Question: I have the following folder setup in my visual studio project:

When I open the sln in visual studio, it contains everything in the www folder.
My problem is that there is source code inside the _source folder, and i have made changes to this source code, and want to build the DLL. As it is not in my VS project, I cannot build this DLL.
Usually, i would expect the sln to be one level higher and it would then include the _source folder.
However, this is not the case. I have tried rearranging the folder, but this does not work.
I do not think the solutionis to put the _source folder in the www folder, I am not sure if that would work, and I feel this may be a bit hacky? If it did work, how would I tell it to make a DLL and where to biuld to?
I have tried adding an existing item, but that will only let me add an individual file, not a folder, which makes me suspect that is not the solution either?
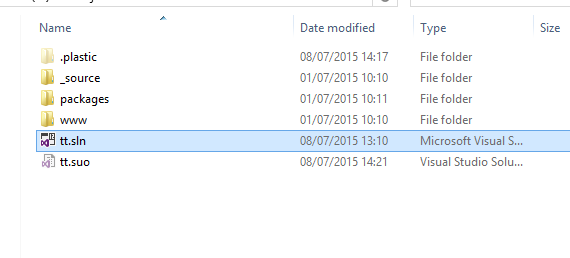
Answer: Include the source folder into a solution project so to include it in the build, a solution is a collection of projects, your code must be included in a project for it to build, add your source to the project you want it to build with.
Move your source folder into the folder containing the project file (.csproj/.vbproj) and within visual studio select the project click onthe show all files icon, right click on your folder and 'include in project'.